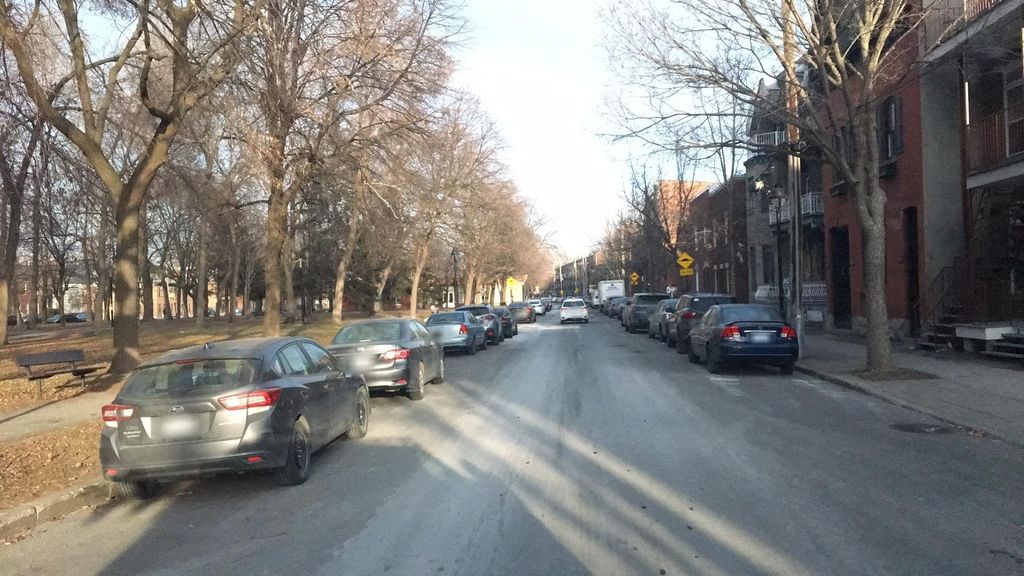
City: montreal